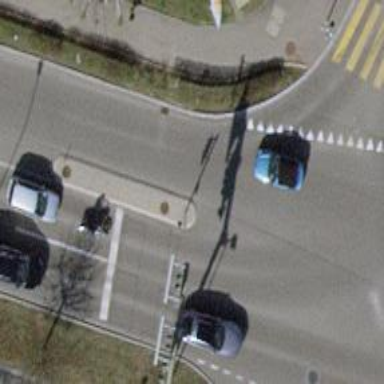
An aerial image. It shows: Road with traffic signals.